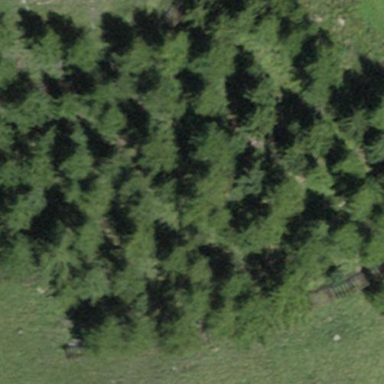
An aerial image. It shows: Forest area.